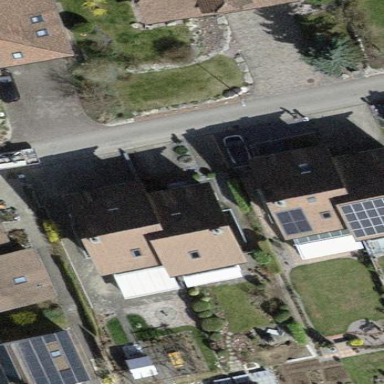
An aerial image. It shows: Building with tiled roof.